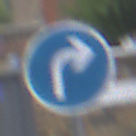
Verkehrszeichen: VorgeschriebeneFahrtrichtungRechts
Umgebung: Outdoor, Urban
Tageszeit: MorningAfternoon
Wetter: Overcast
Licht: Natural
Jahreszeit: NotSpecified
Kontrast: LowContrast